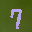
Label: 7